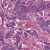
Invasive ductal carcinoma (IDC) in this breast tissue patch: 1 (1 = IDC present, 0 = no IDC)